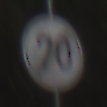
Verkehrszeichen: EndeGeschwindigkeit70
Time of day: MorningAfternoon
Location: Outdoor (RoadRail)
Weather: PartlyCloudy
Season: NotSpecified
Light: Natural